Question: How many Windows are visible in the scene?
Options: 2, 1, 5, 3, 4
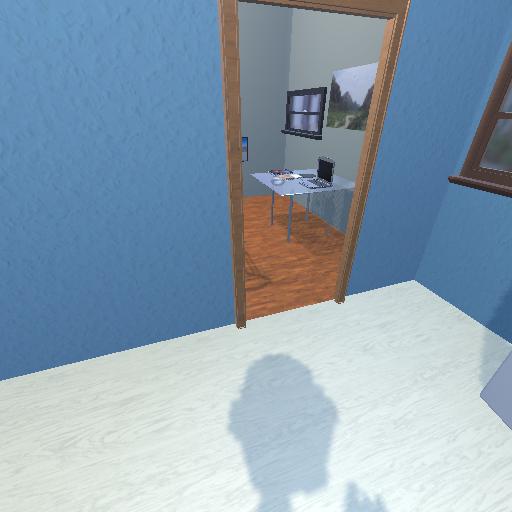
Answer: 2